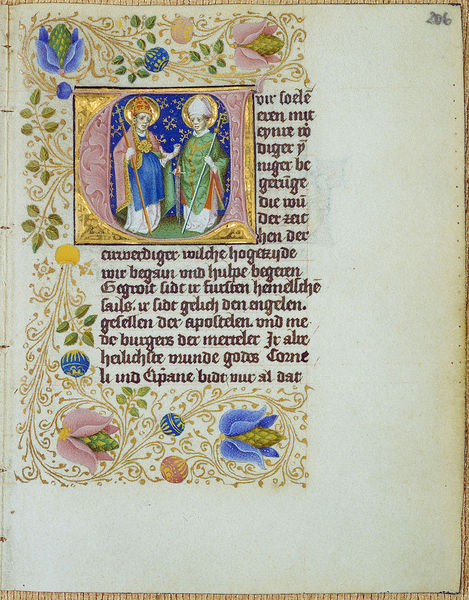
Titel: Lochner-Gebetsbuch
Künstler: Stefan Lochner
Institution: Darmstadt, Universitäts- und Landesbibliothek
Schlagwörter: blau, blätter, himmel, umhang, weiß, gelb, grün, blumen, bunt, fenster, hut, hüte, männer, skizze, zeichnung, blüten, rot, ornament, alt, rahmen, bild, gold, blatt, pflanzen, rosa, nachthimmel, ranken, farbig, schrift, stab, bischof, papst, dick, floral, lesen, ornamente, verzierung, deutsch, schwanger, buch, kreuz, mohn, druck, sterne, seite, illustration, text, initiale, kugeln, buchseite, heiligenschein, stäbe, knospen, mittelalter, geistliche, heiliger, mönche, umhänge, heilige, verzeirung, goldgrund, latein, heiligenscheine, buchillustration, buchmalerei, fibel, codex, stundenbuch, illumination, bischhof, a, heiligenvita, 206, pflanzenornamente